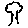
Label: tree